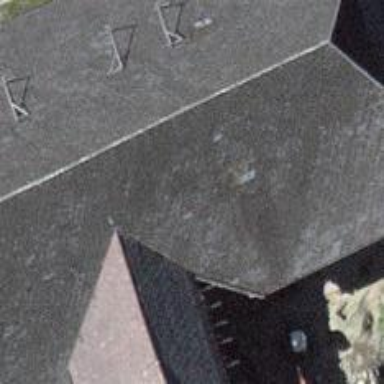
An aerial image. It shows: Rural barn.